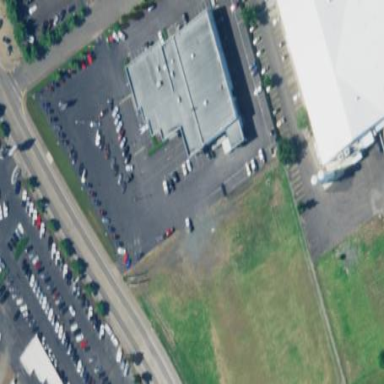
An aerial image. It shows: Car shop building.